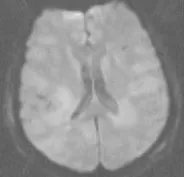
MRI-scan 10 days after symptom onset. Progressive widespread white matter lesions with restriction in diffusion but still unaffected blood-brain-barrier. DWI.
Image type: radiology (mri)